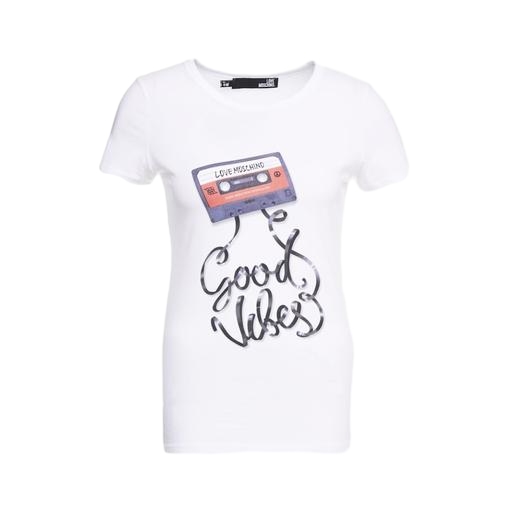
cool t-shirt, white printed t-shirt, graphic tee, white background